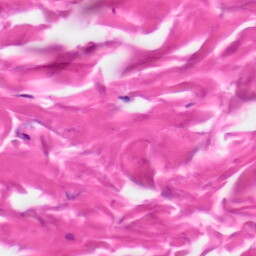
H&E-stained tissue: Skin